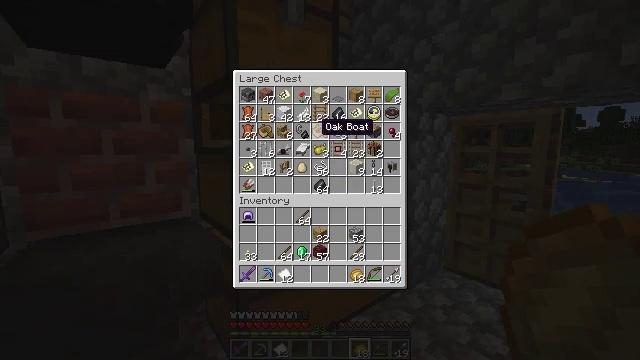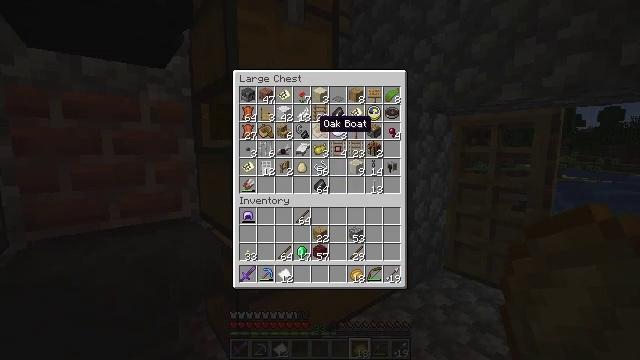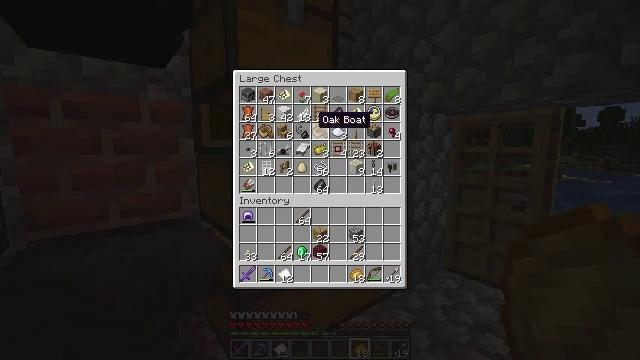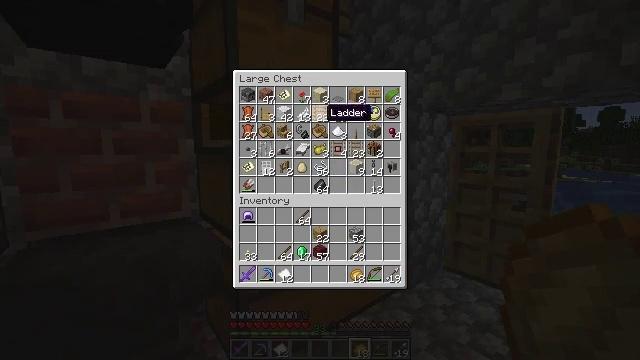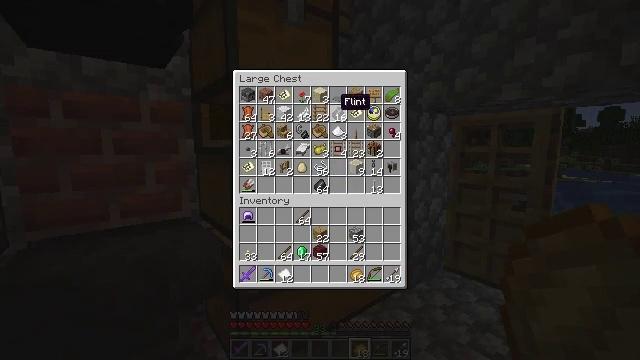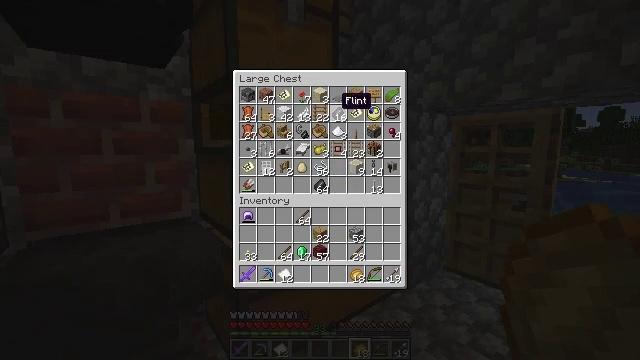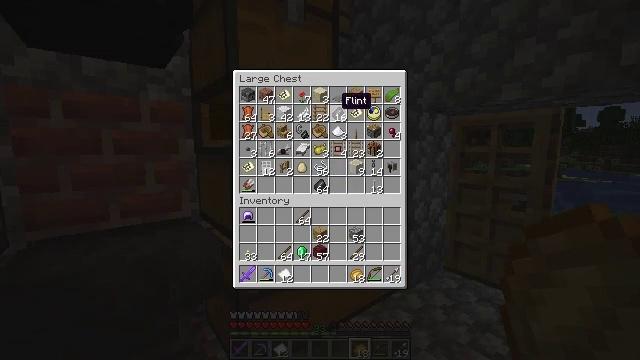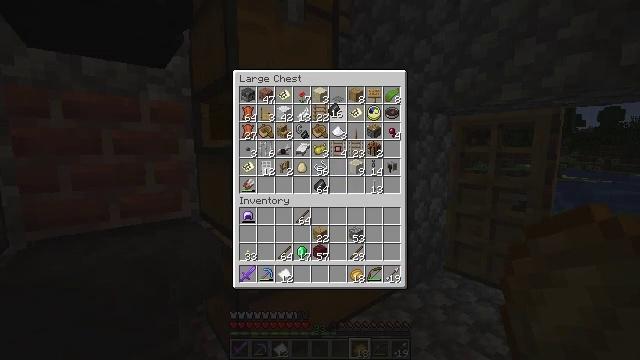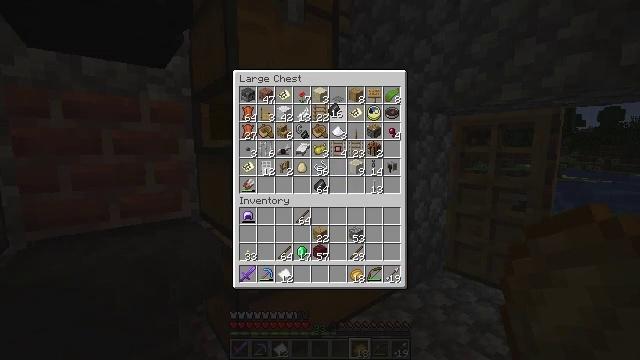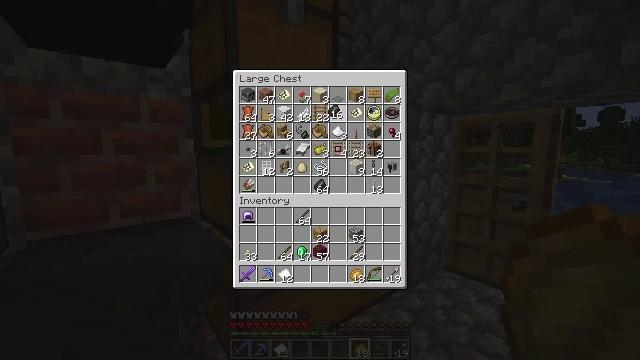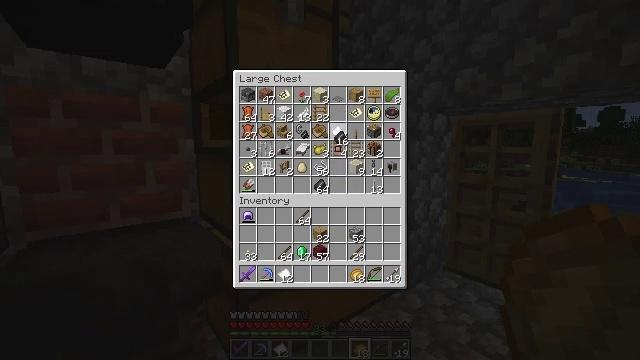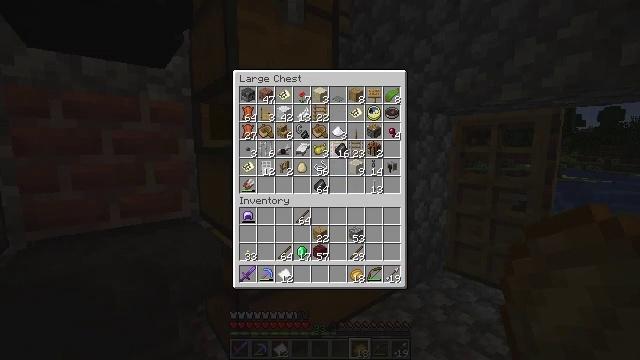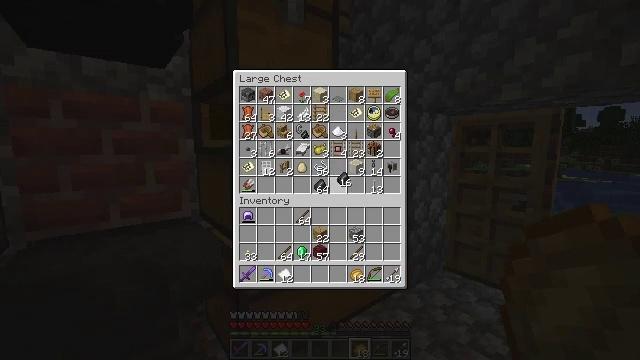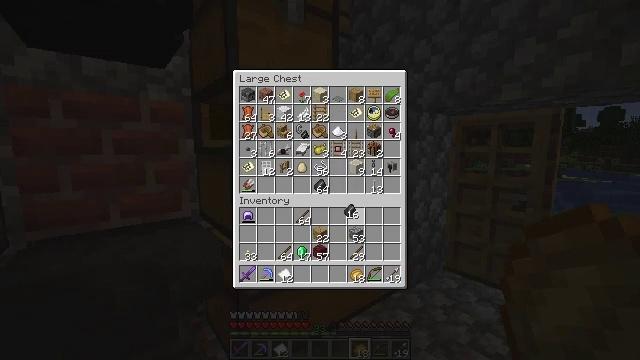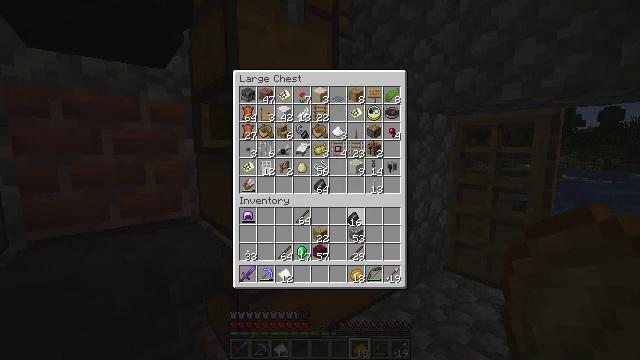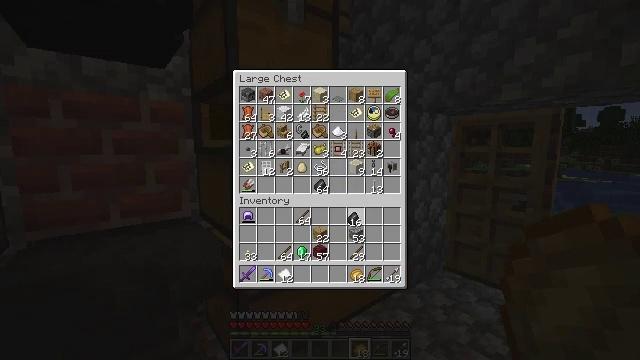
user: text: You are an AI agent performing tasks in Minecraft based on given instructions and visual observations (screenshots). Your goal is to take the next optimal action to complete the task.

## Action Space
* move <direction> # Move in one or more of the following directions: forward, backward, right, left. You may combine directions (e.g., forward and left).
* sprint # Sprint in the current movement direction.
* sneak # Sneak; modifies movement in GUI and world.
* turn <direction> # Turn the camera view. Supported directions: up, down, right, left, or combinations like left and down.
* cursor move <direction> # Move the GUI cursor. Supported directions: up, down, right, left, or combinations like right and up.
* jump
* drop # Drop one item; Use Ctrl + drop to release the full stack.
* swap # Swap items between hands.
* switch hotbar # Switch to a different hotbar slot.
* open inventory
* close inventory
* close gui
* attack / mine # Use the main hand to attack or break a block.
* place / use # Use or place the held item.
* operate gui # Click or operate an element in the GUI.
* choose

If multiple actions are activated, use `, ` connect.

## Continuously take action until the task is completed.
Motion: motion action
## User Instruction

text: Make a fletching table with wood planks and flint.
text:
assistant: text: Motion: no_op
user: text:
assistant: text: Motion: no_op
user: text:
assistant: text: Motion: cursor move right and up
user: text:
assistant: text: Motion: cursor move right and up
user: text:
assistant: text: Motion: no_op
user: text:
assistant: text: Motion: no_op
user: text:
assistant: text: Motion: operate gui
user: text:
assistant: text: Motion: operate gui
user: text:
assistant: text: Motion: operate gui
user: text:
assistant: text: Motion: cursor move down
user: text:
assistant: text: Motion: cursor move down
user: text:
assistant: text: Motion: cursor move down
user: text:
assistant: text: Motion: cursor move right and down
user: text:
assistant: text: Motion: cursor move down
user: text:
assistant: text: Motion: no_op
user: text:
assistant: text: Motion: no_op
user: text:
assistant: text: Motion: no_op
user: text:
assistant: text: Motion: choose
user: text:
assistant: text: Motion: choose
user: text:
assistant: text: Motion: no_op
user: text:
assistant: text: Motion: no_op
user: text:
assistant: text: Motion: no_op
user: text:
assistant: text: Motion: choose
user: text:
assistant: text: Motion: choose
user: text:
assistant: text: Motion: no_op
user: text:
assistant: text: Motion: no_op
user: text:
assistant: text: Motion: cursor move up
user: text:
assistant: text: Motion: cursor move up
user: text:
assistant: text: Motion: cursor move up
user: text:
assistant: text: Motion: cursor move up